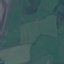
Land use / land cover: Pasture